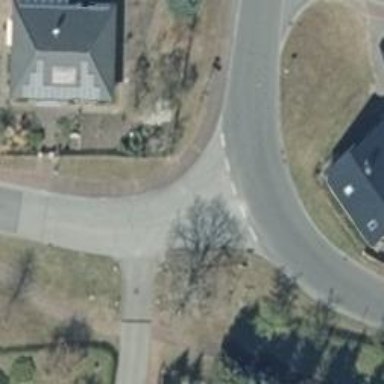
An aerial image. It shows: Paved residential road.